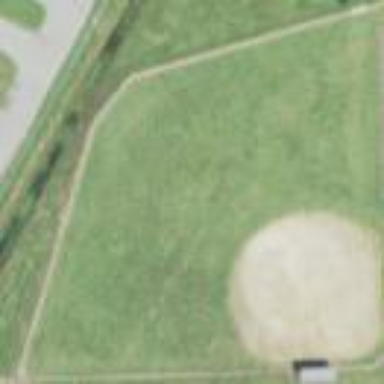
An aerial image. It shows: Baseball pitch for leisure land activities.